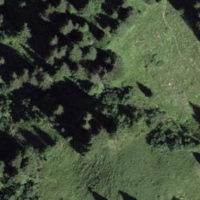
EUNIS habitat code: 44
Species observed at this site:
Ajuga pyramidalis